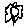
Label: flower